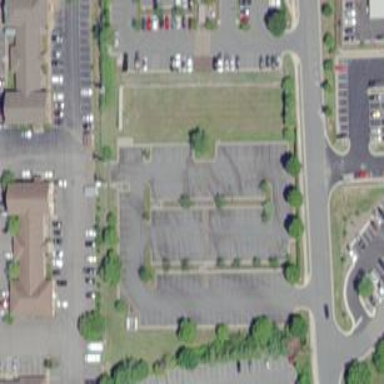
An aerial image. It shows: Parking space.